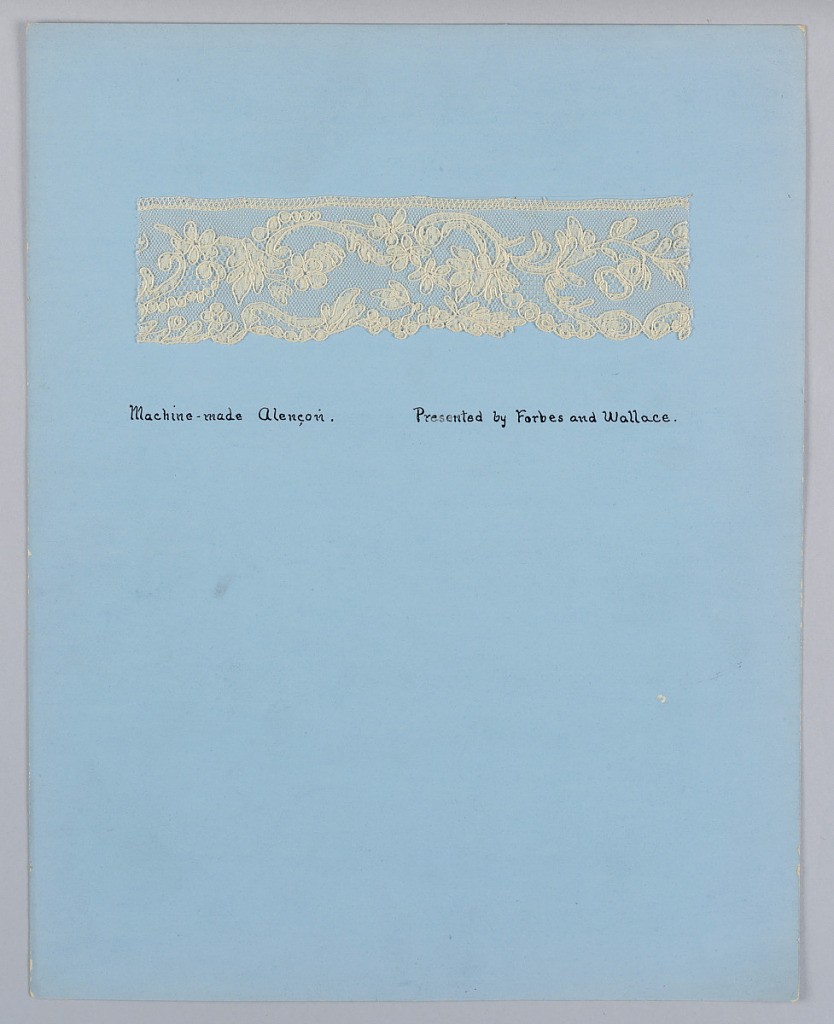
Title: Sample book pages
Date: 1900–1920
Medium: cardboard, linen, silk, metallic Technique: Machine made net and lace. See notes for additional information.
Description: Two hundred and eight samples of machine-made openwork in imitation of bobbin laces and mounted on boards.  All are floral patterns plus a few of an early 1920's geometric style. Several of the curtain laces made on the Levers machine.